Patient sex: M
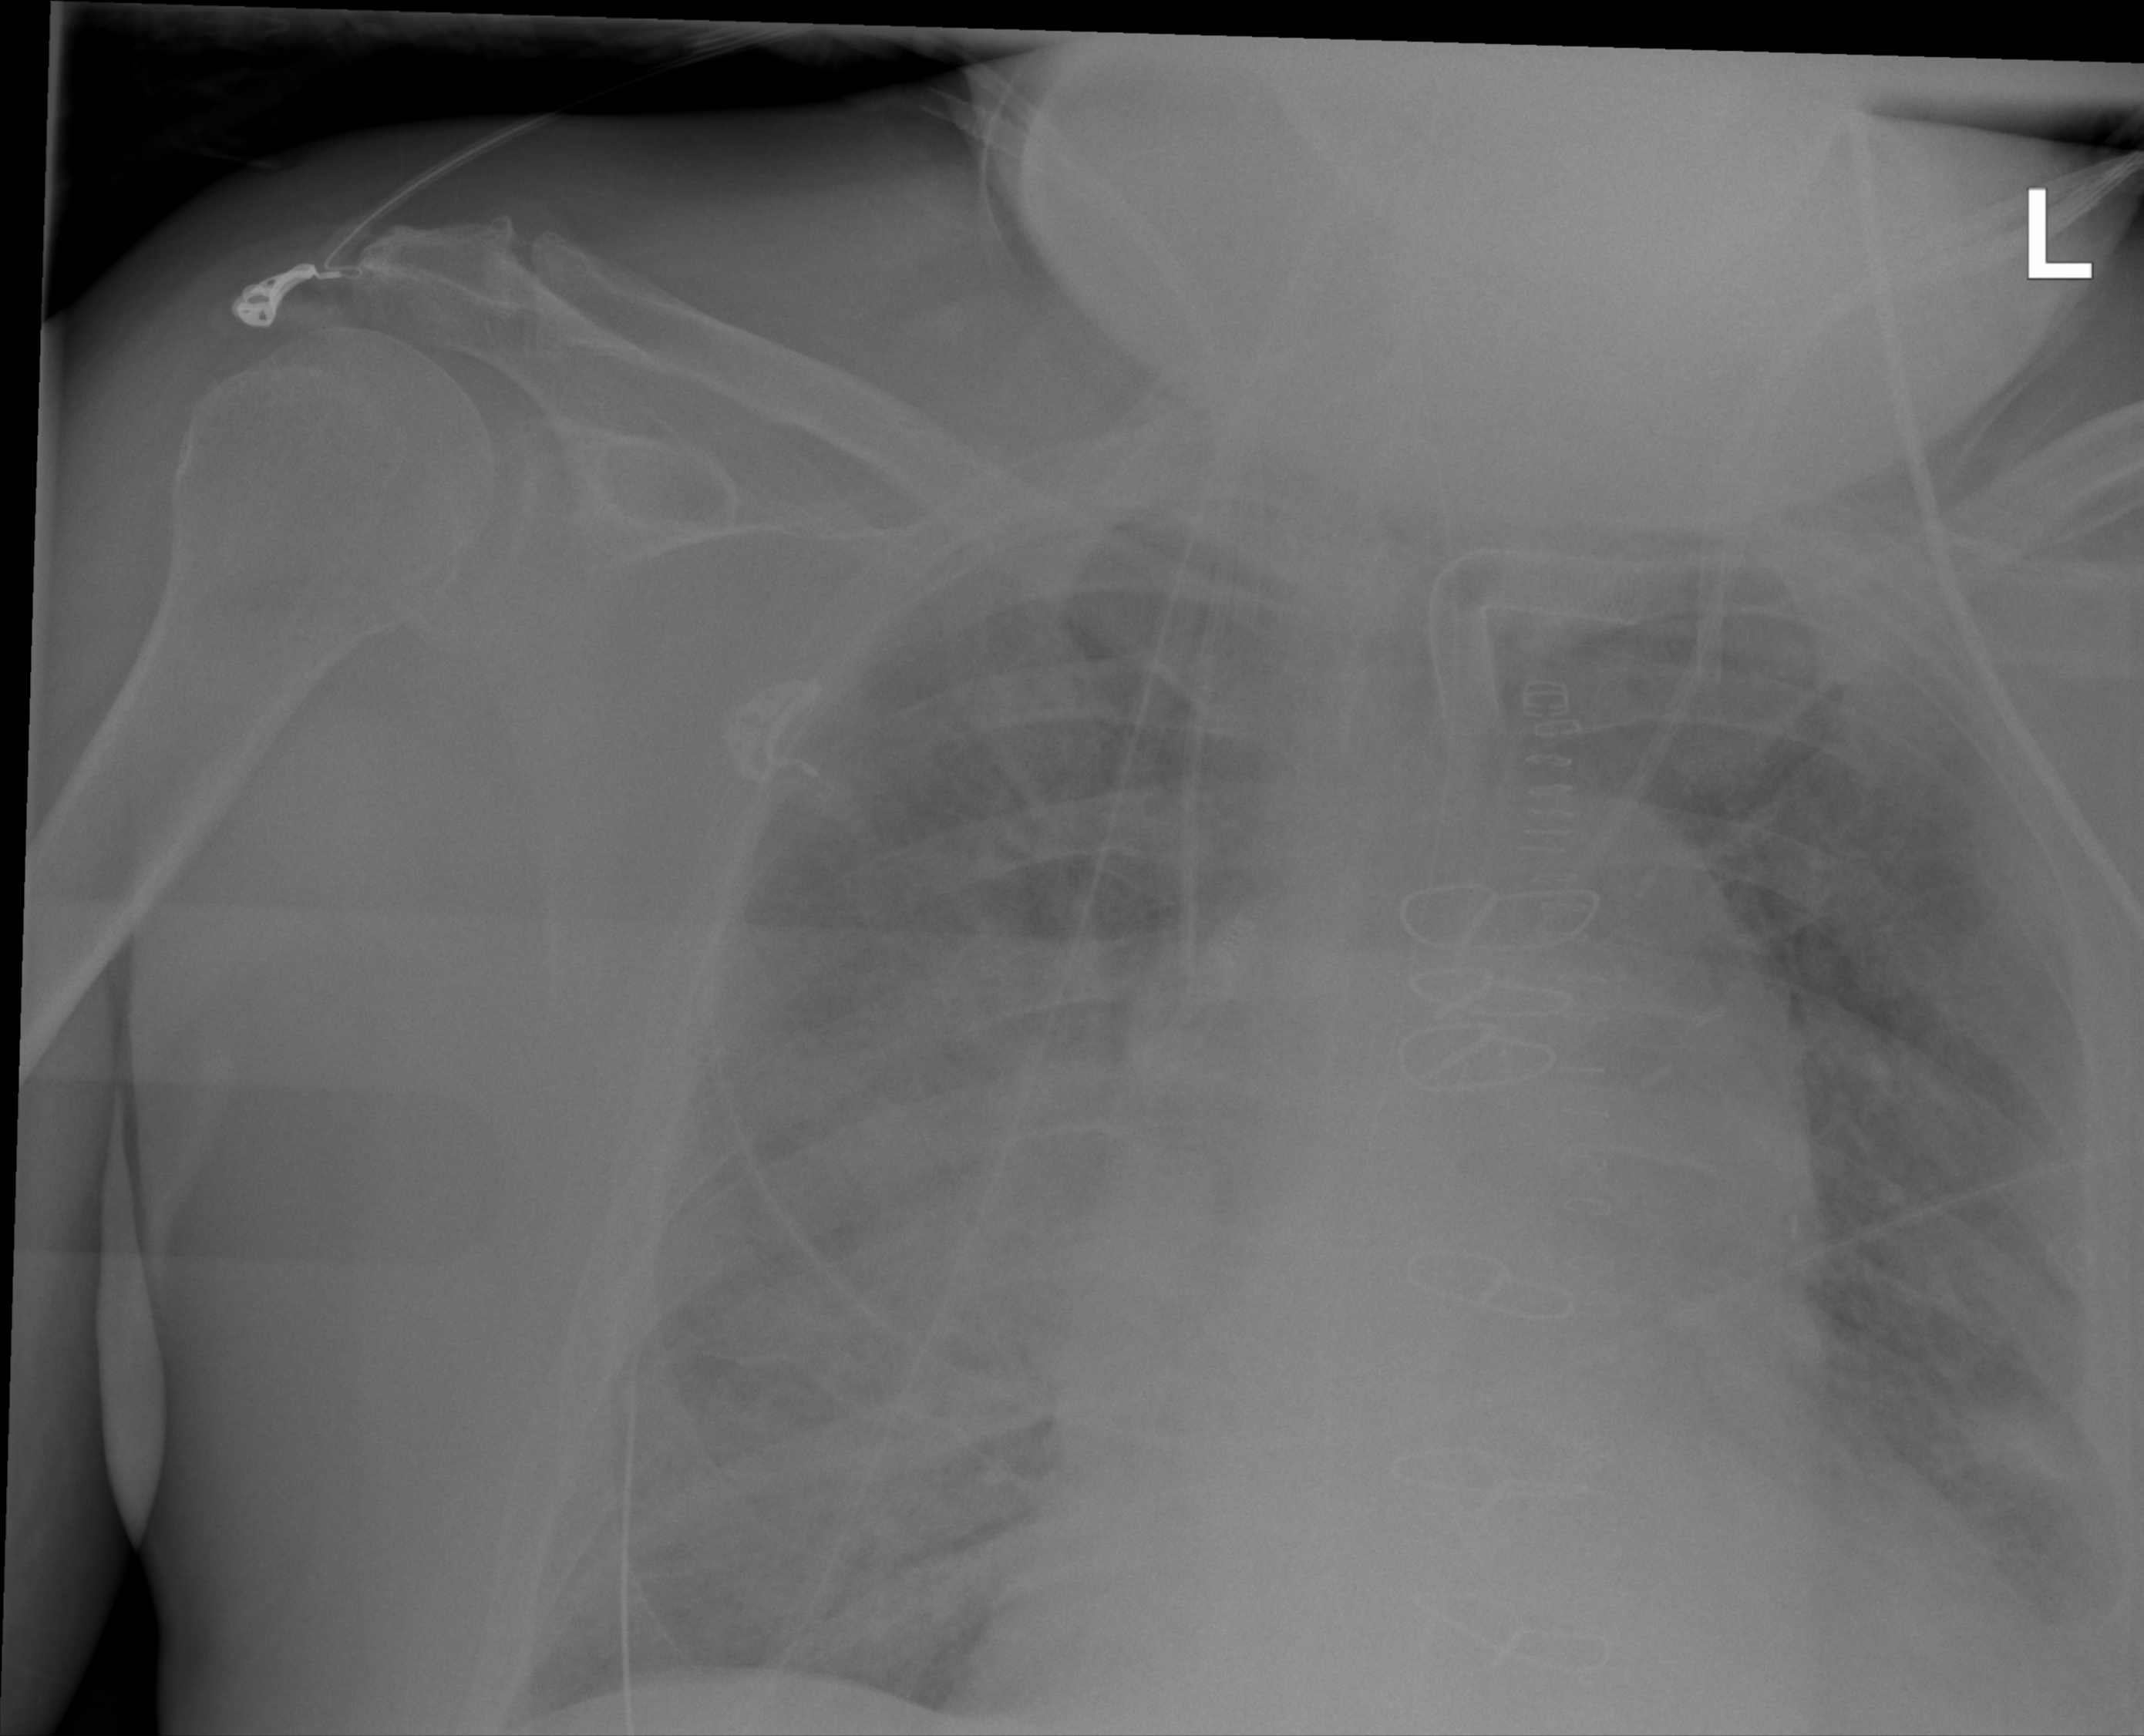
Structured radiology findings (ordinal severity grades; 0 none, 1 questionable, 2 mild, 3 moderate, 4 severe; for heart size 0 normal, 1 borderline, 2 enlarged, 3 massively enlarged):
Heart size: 3
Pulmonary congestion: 2
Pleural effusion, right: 0
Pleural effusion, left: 2
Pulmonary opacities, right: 3
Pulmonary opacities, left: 2
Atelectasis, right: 0
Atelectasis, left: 2